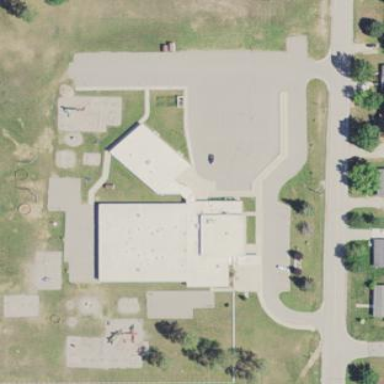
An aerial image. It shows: School.